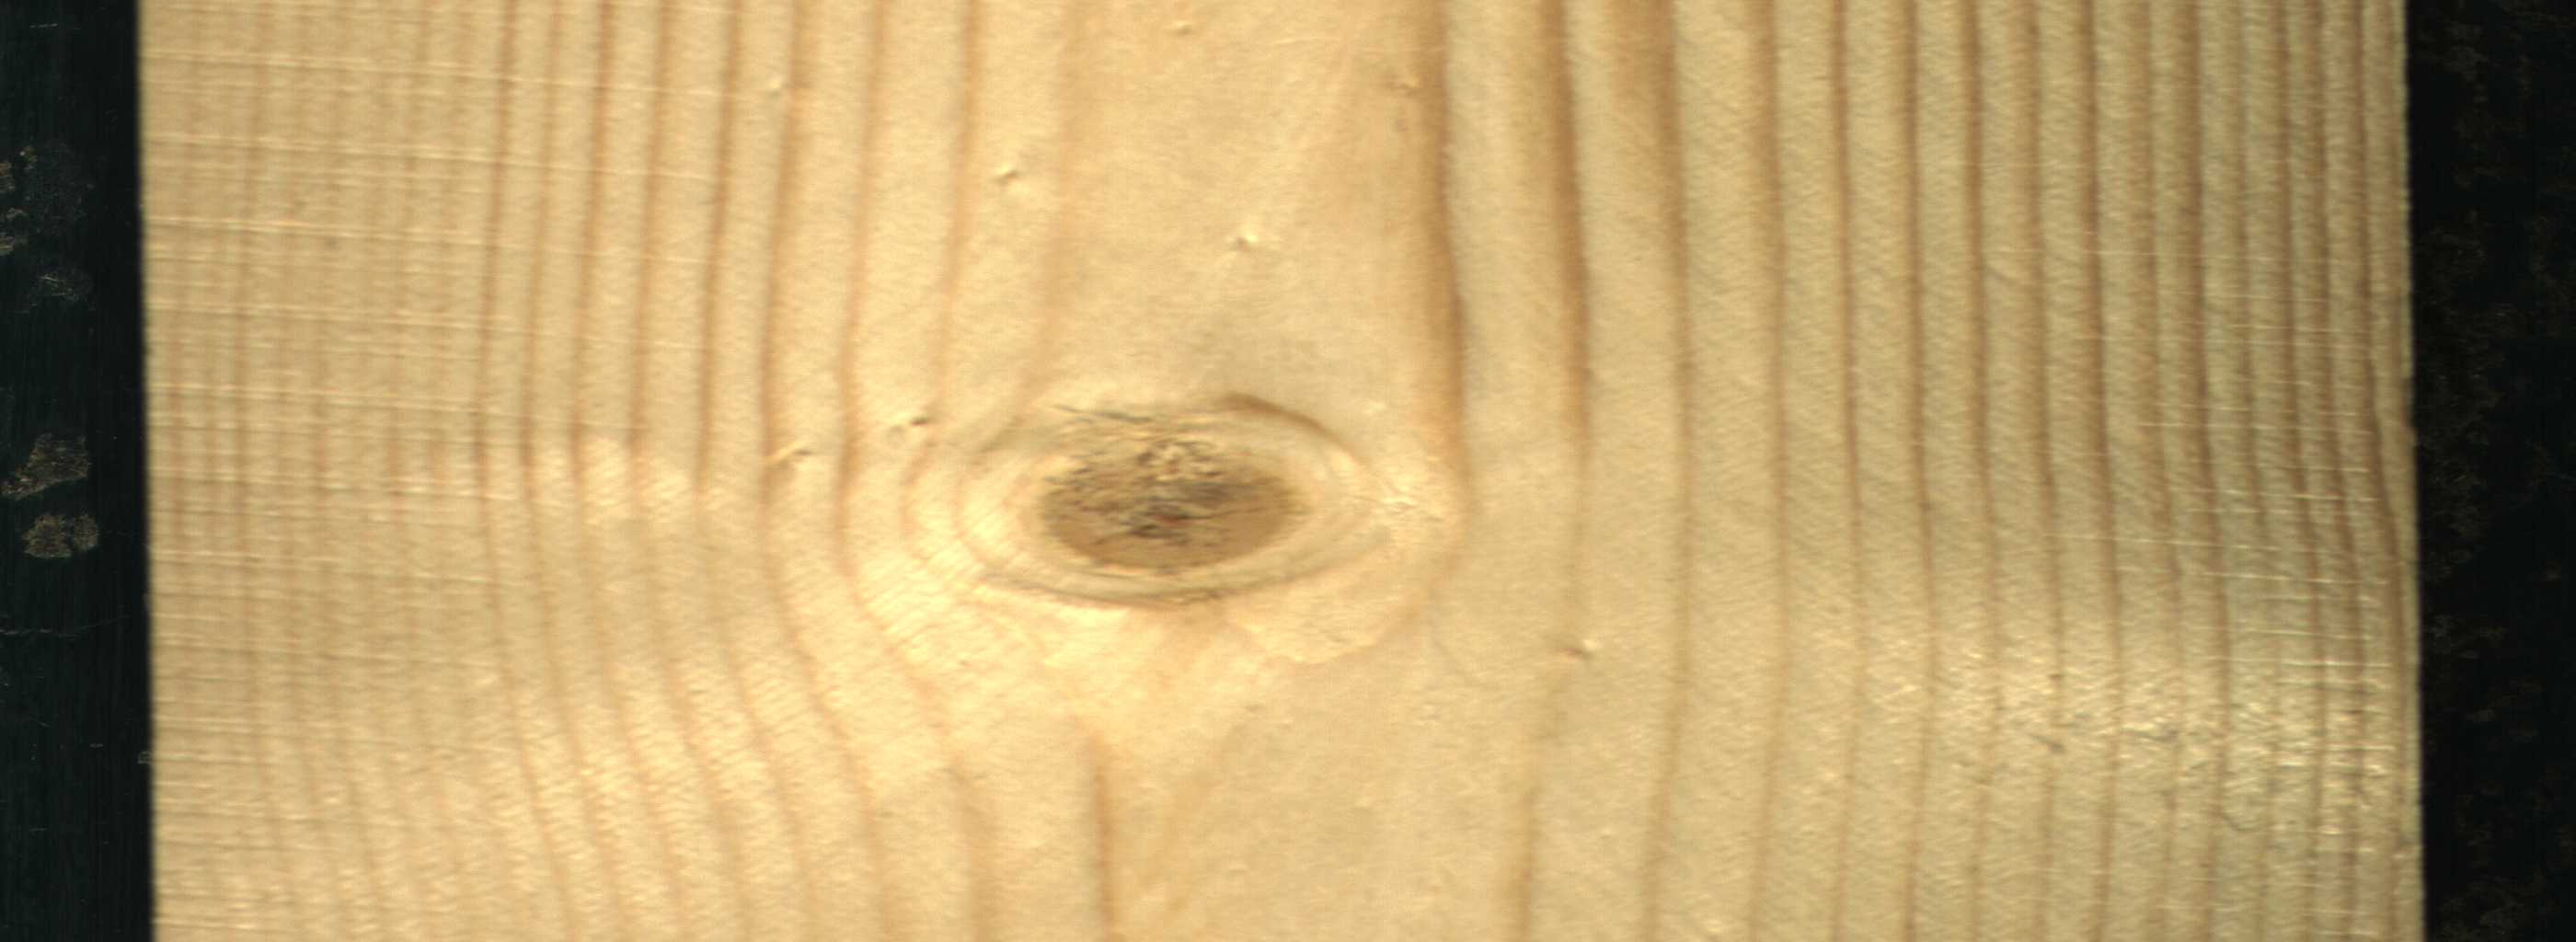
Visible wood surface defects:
Live_Knot